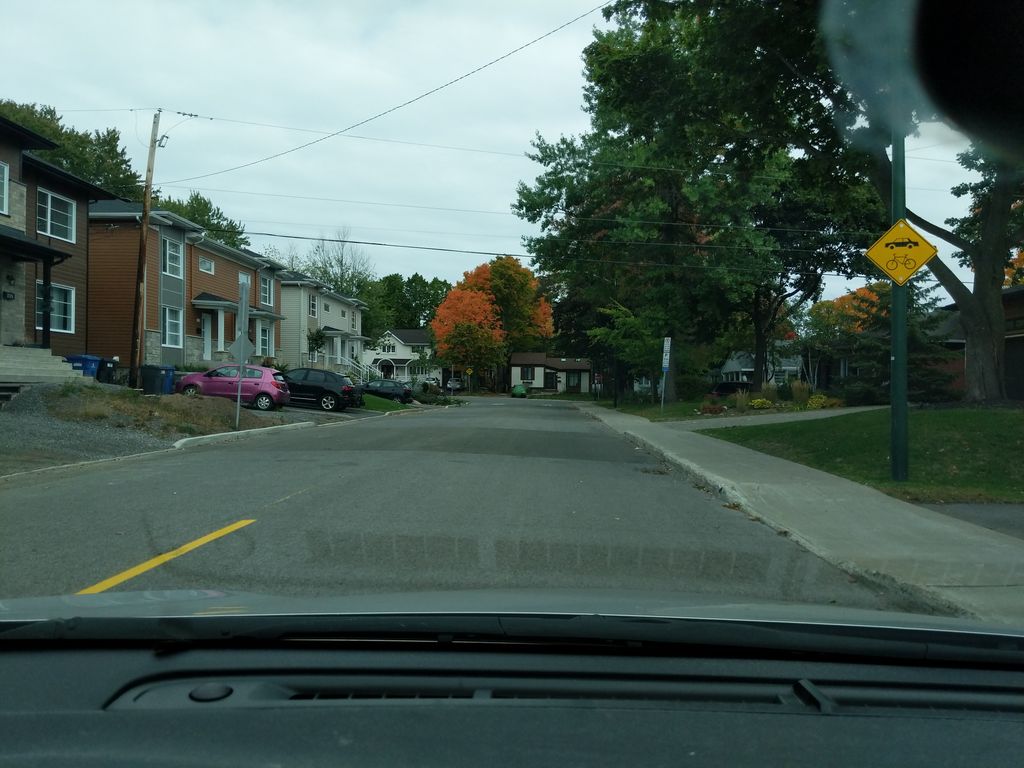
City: quebec_city